Question: I am new to HTML, I have created circle using 'border-radius' and i have put some text in it. the Text is displaying on the lower part of the Box and its also appearing after the circle. I want to put the Text in the circle.
Kindly check this and guide me.
'''
<ul>
<li>HOME</li>
<li id="skills" class="navText" >Work - Work Experience</li>
<li id="web" class="navText">Skills </li>
<li id="video1" class="navText">Web - Web Projects </li>
<li id="video2" class="navText">Video - Video Projects </li>
</ul>
'''
'''
#navText
{
position:absolute;
top:-90px;
}
nav ul
{
list-style-type:none;
padding:0;
margin:20px 0px 0px 130px;
}
nav ul #skills
{
position:absolute;
line-height:-200px;
background-color:#EA7079;
display: inline-block;
border:6px solid;
border-color:white;
border-radius:110px;
padding: 91px 31px 31px ;
width:80;
height:25;
text-align:center;
#margin-left:35px;
}
'''

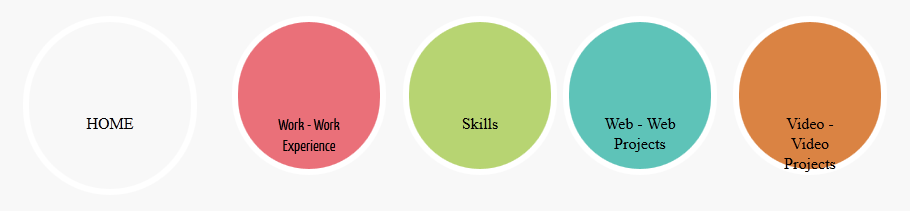
Answer: Line-height equal to height of the div/li also works - <URL>
This works fine for short lines, for long lines, you'll have to use another technique as mentioned.
The top circle in the fiddle is a div in a div changed to inline-block
CSS
'''
.centerofcircle1 {
width: 100px;
height: 100px;
border-radius: 50%;
line-height: 100px;
font-size: 15px;
background-color: red;
color: white;
text-align: center;
}
'''